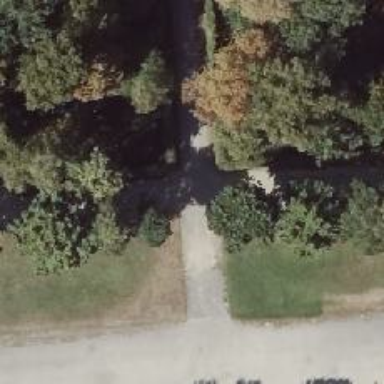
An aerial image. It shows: Compacted footway.